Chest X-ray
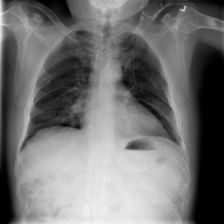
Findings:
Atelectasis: negative
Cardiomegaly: negative
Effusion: negative
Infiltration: positive
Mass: negative
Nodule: negative
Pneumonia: negative
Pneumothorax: negative
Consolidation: negative
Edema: negative
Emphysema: negative
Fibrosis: negative
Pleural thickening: negative
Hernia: negative